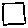
Label: square